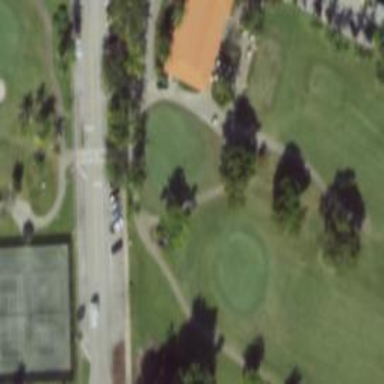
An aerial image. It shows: Golf tee.